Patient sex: F
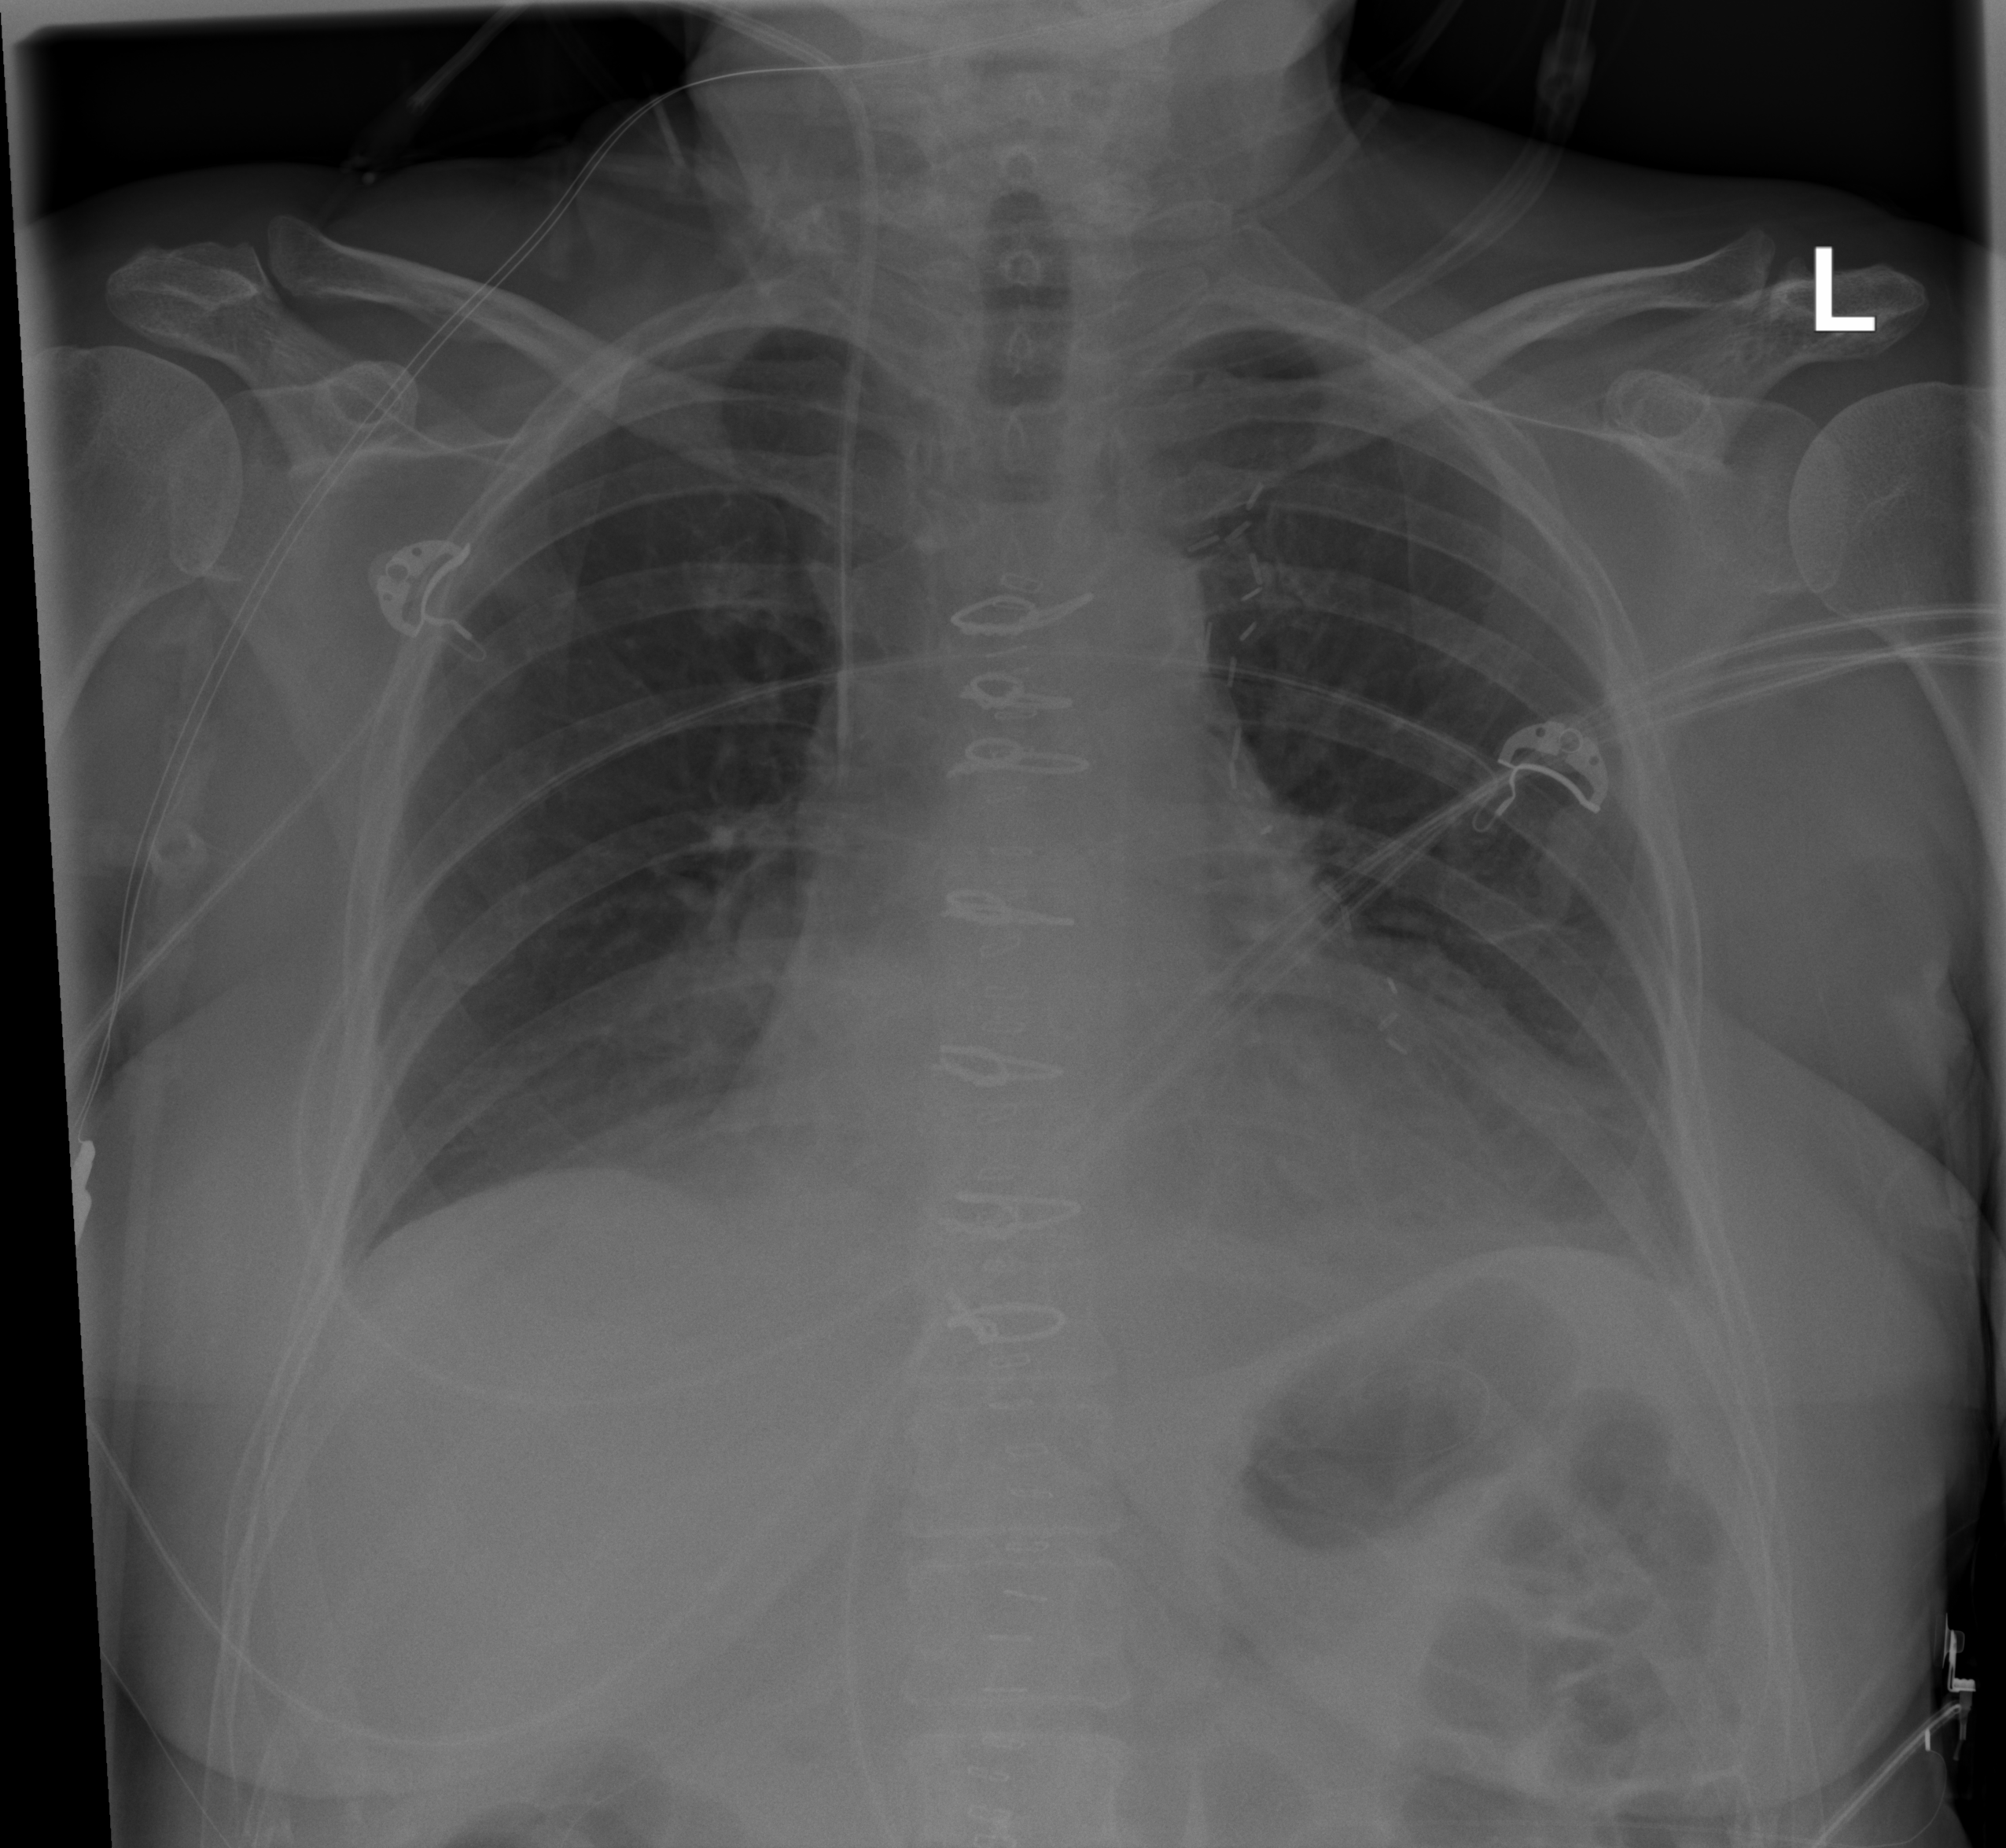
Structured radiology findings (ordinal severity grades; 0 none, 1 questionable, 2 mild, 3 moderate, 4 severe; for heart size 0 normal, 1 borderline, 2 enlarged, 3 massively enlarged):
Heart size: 1
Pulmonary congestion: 0
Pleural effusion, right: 0
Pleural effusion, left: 2
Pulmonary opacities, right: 0
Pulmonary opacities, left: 1
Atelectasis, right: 2
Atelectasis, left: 2